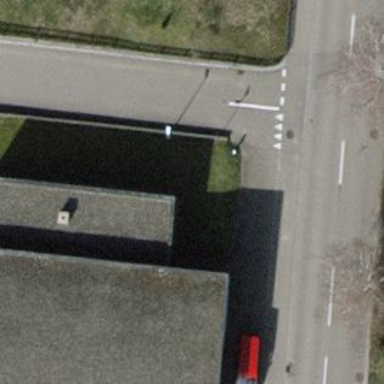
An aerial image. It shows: Industrial building.